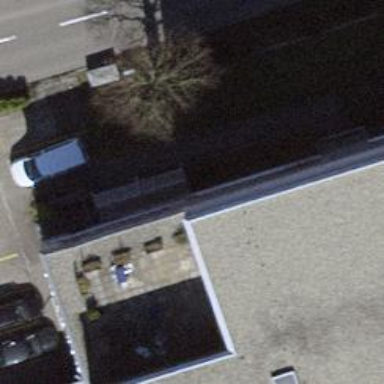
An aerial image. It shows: Bicycle parking area.